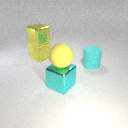
large yellow rubber sphere to the right of large yellow metal cube